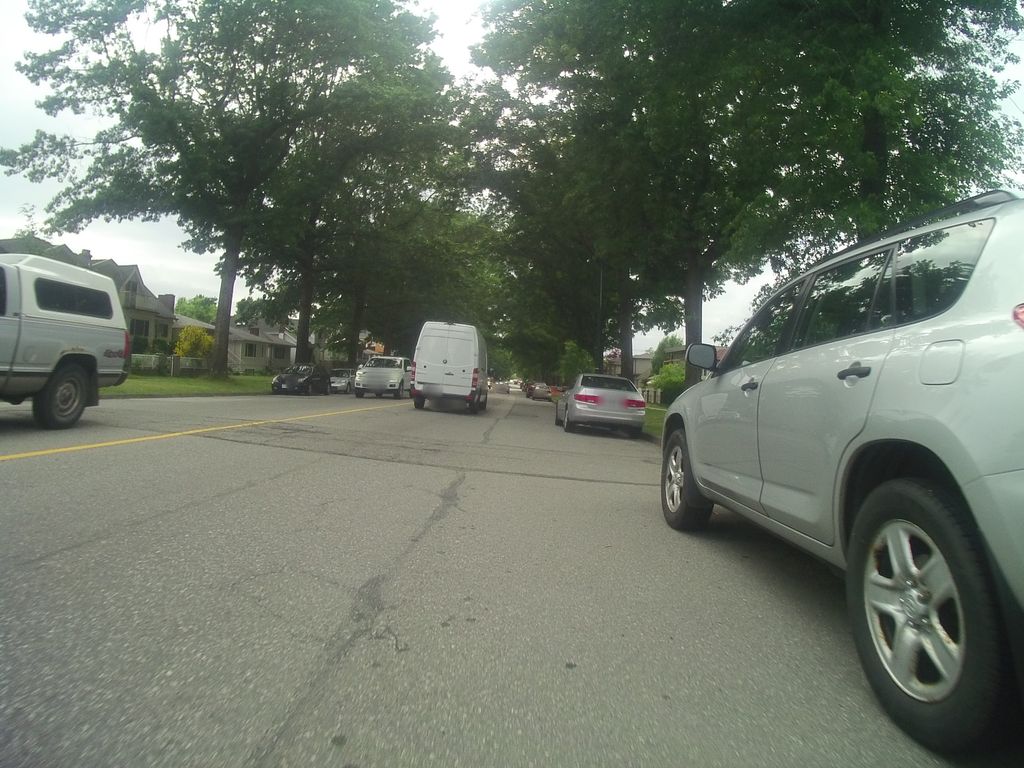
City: vancouver